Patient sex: F
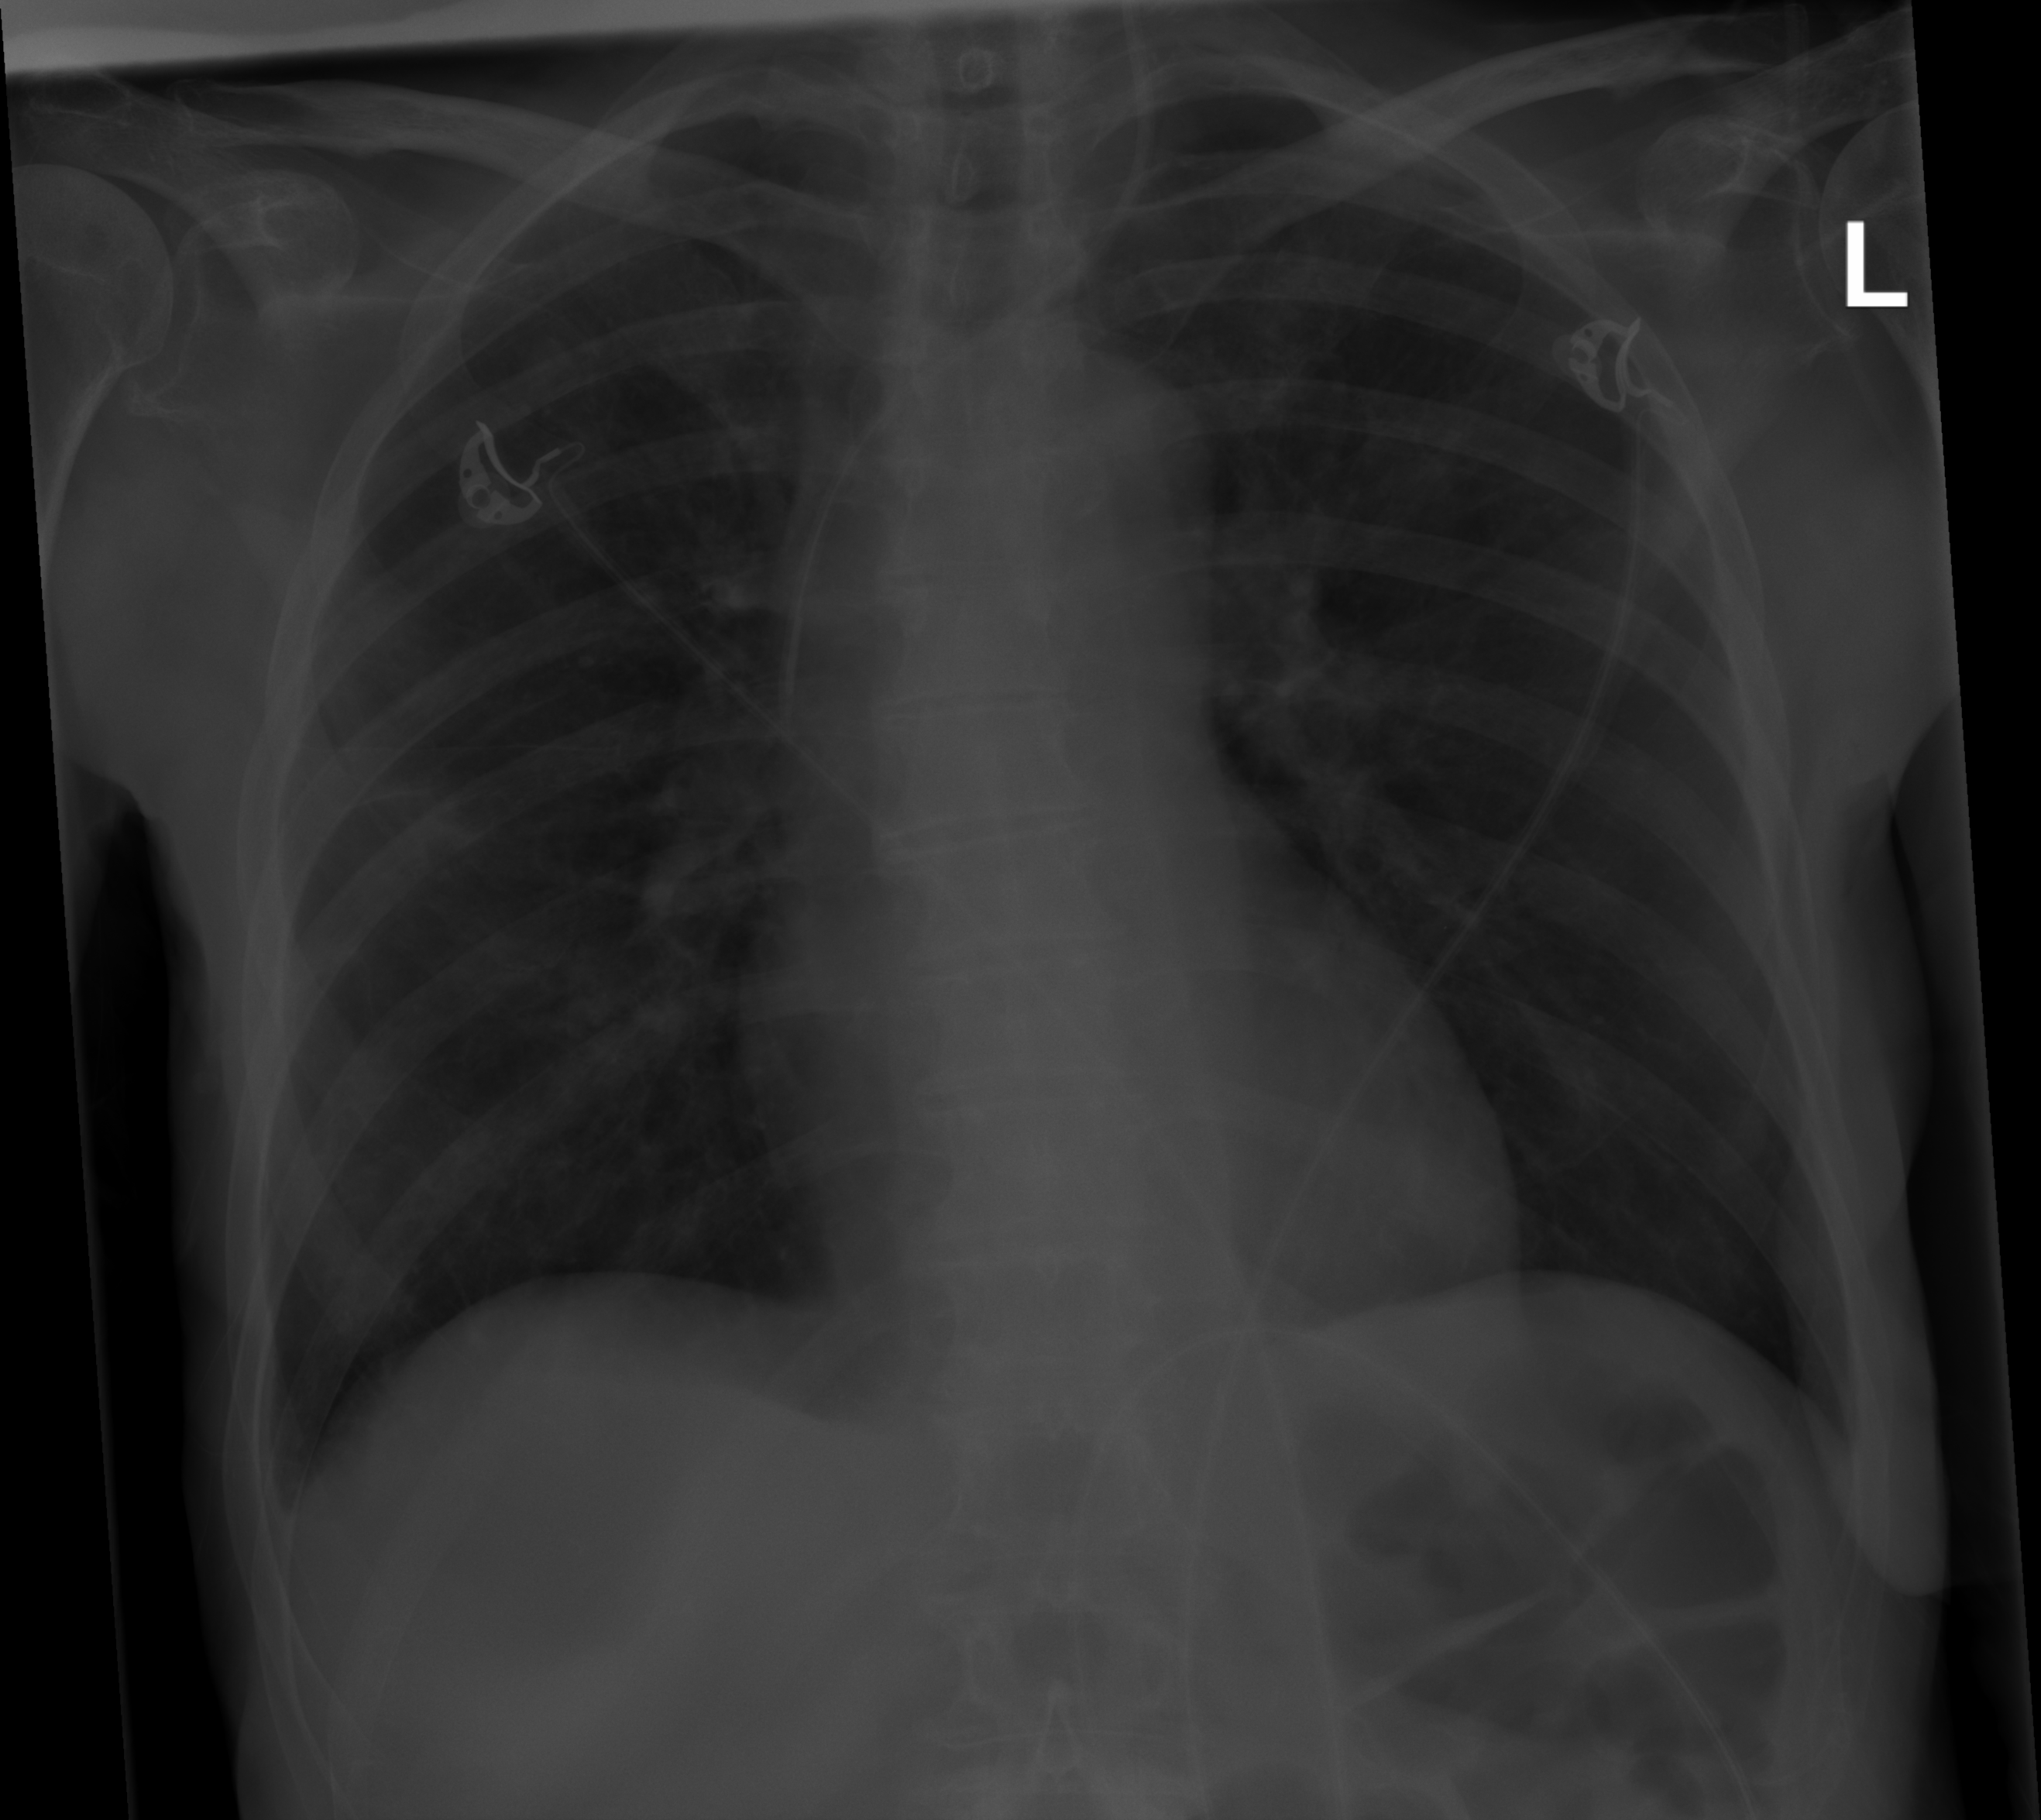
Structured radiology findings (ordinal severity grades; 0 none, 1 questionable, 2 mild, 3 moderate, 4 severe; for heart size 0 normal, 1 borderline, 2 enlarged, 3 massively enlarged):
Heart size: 0
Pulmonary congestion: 0
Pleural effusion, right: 1
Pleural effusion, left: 1
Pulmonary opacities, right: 0
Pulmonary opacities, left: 0
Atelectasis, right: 1
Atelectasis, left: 0